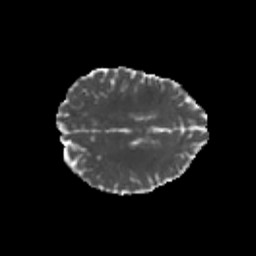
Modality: MD
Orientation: axial
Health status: healthy
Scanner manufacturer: philips
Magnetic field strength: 3 T
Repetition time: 6.964 s
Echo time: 0.092 s